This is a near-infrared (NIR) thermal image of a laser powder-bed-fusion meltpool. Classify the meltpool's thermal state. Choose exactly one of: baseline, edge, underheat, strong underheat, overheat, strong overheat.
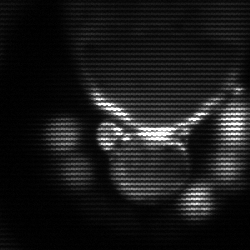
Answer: baseline